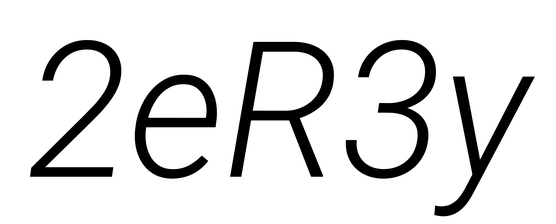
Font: Roboto-Italic_Light_Italic